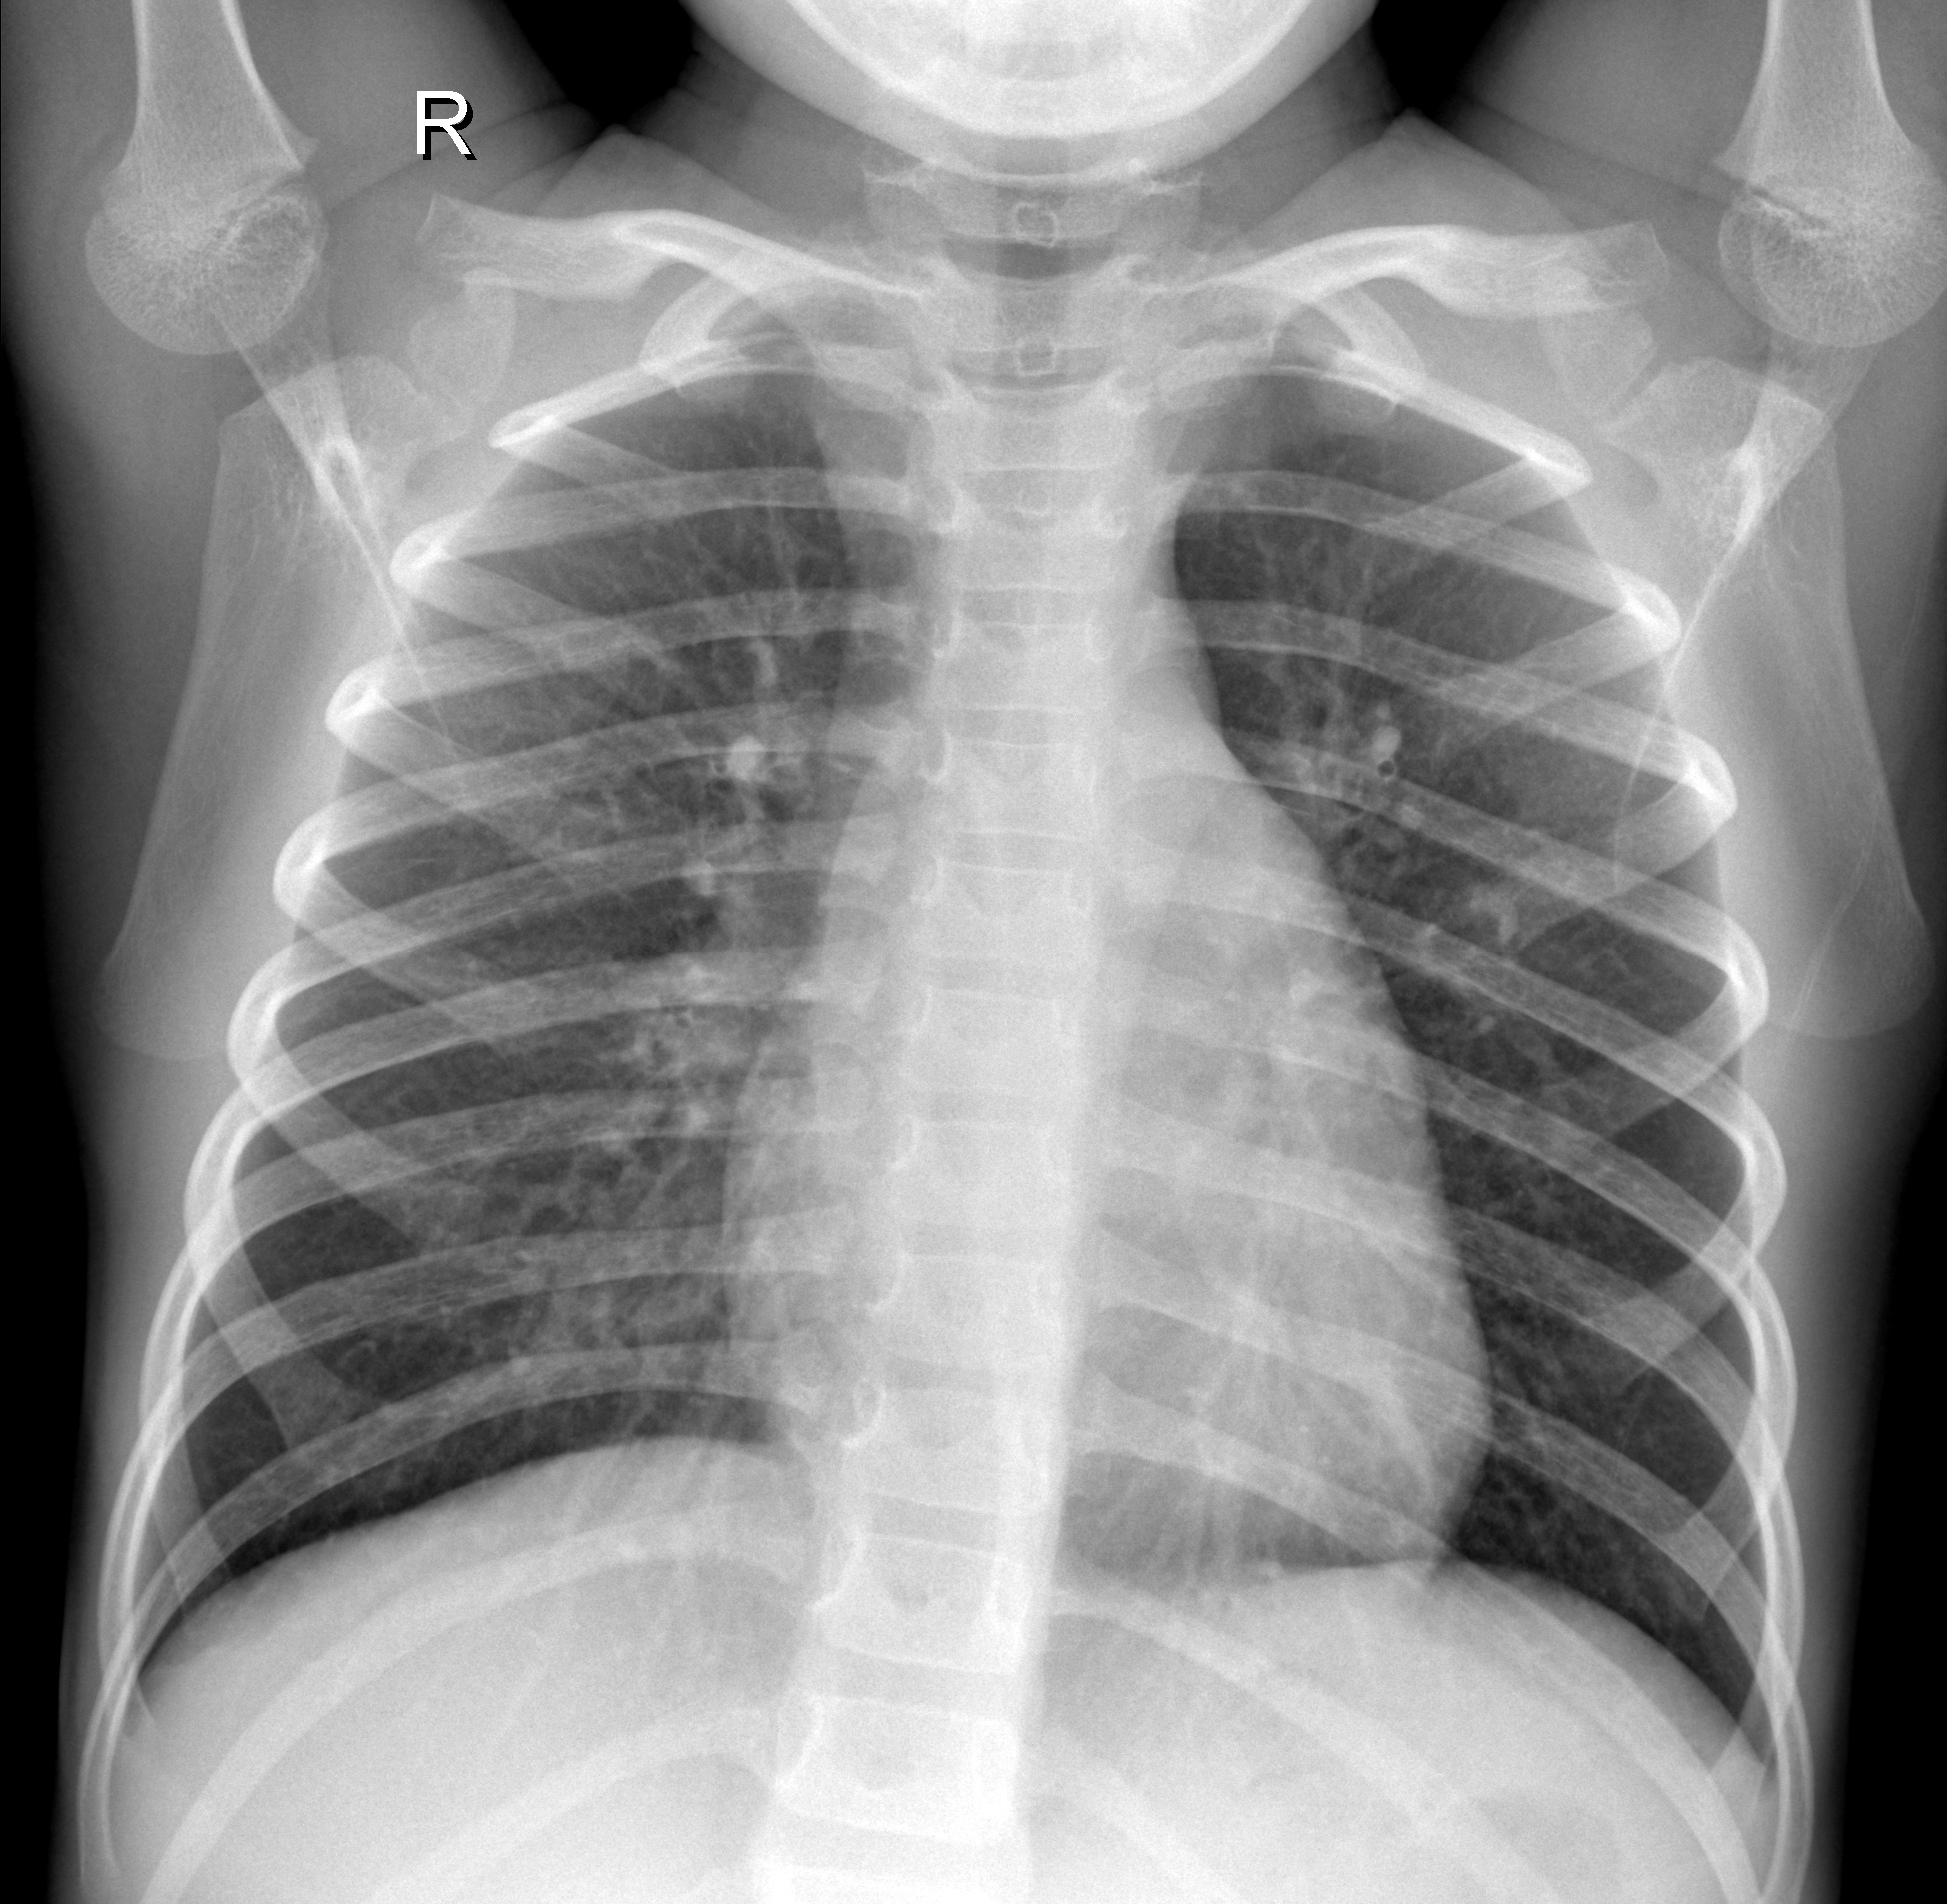
Diagnosis: NORMAL